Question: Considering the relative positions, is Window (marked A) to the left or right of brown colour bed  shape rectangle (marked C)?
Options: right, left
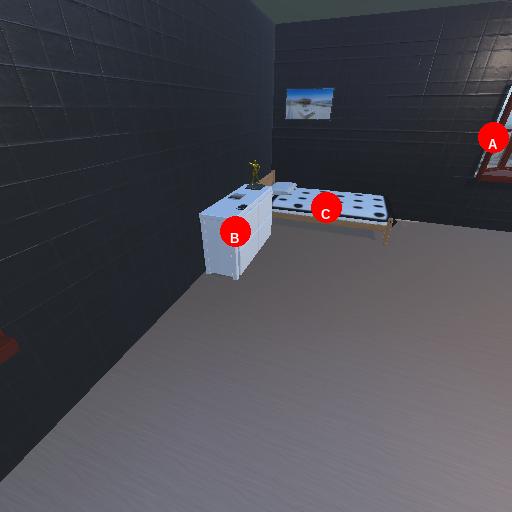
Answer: right